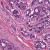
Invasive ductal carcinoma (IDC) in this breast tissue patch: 1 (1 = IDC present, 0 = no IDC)